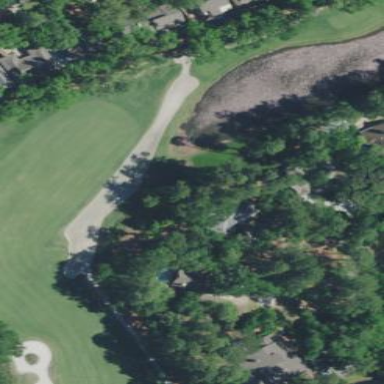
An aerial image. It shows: Sandy area is golf bunker.